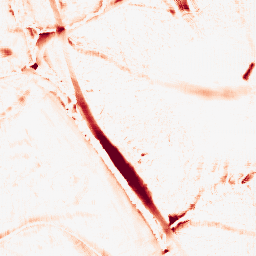
Category: morphological
Decomposition family: morphological_ellipse
Decomposition parameters: operation: opening
width: 20
height: 20
Upsampling method: fft_zeropad
Upsampling parameters: scale: 8
Upsampling scale: 8